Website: home-depot
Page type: orders-overview
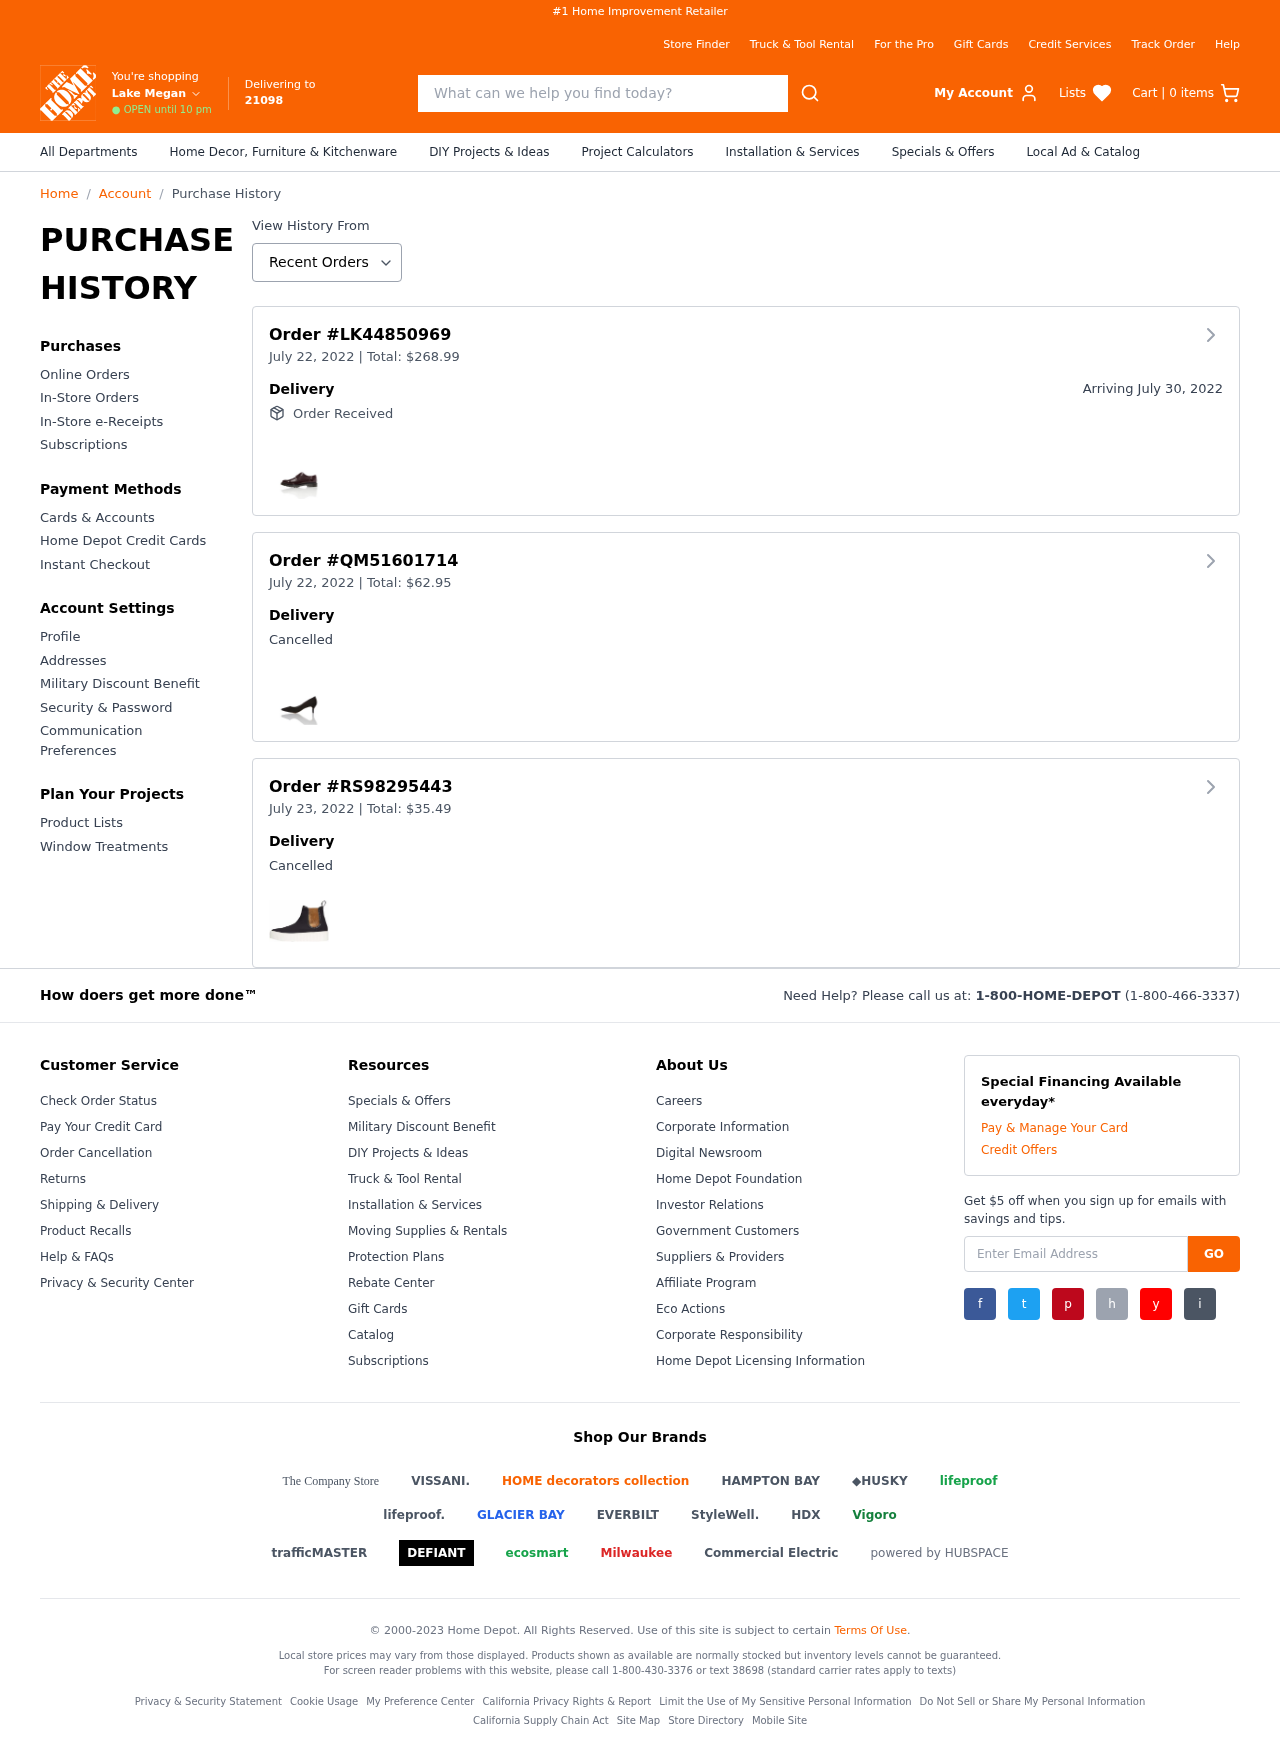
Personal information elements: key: PII_CITY
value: Lake Megan
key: PII_POSTCODE
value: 21098
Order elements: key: ORDER_NUM_ITEMS
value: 0
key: ORDER_ID
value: LK44850969
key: ORDER_DATE
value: July 22, 2022
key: ORDER1_TOTAL
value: $268.99
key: ORDER_DELIVERY_DATE
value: July 30, 2022
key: ORDER2_ID
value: QM51601714
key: ORDER2_DATE
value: July 22, 2022
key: ORDER2_TOTAL
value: $62.95
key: ORDER3_ID
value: RS98295443
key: ORDER3_DATE
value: July 23, 2022
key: ORDER3_TOTAL
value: $35.49
Search elements: key: HEADER_SEARCH
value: What can we help you find today?